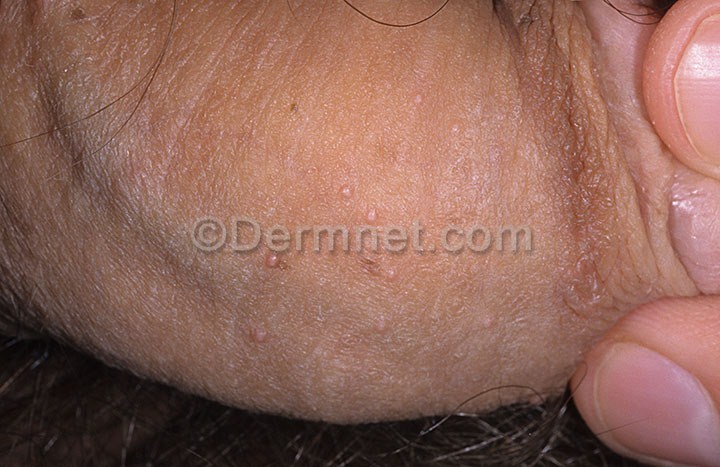
Disease: Herpes HPV and other STDs Photos